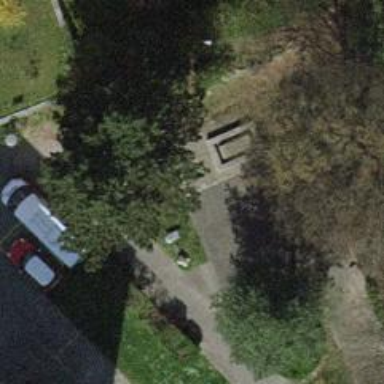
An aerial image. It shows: Concrete picnic table on leisure land.